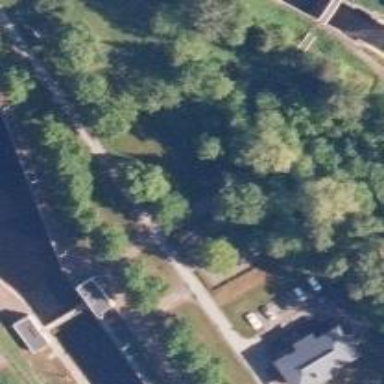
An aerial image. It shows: Building identified as Canal office.